Question: I know! I know! This isn't a programming question! I'm desperate and I don't know where to turn. I just need a way to open any link up in a window with no junk up top, like this.

I know the way to do it in javascript but it's not ideal. I just would love a field I can put a link and press "open".
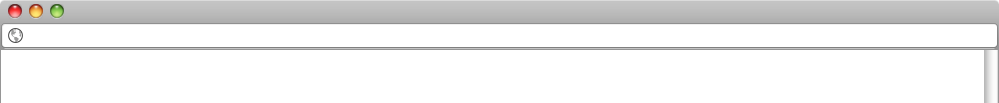
Answer: You may find <URL> useful.
To open a blank window, set the url in that function to '""'